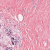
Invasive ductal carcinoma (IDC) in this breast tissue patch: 0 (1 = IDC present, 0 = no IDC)